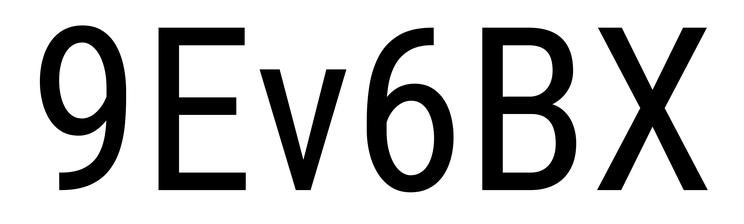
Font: Roboto_Condensed_Regular